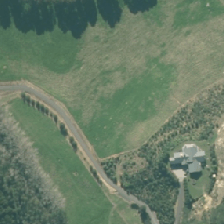
Land cover: high_producing_grassland